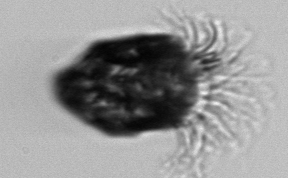
Label: Stenosemella_pacifica